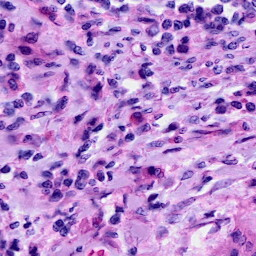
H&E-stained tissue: Cervix